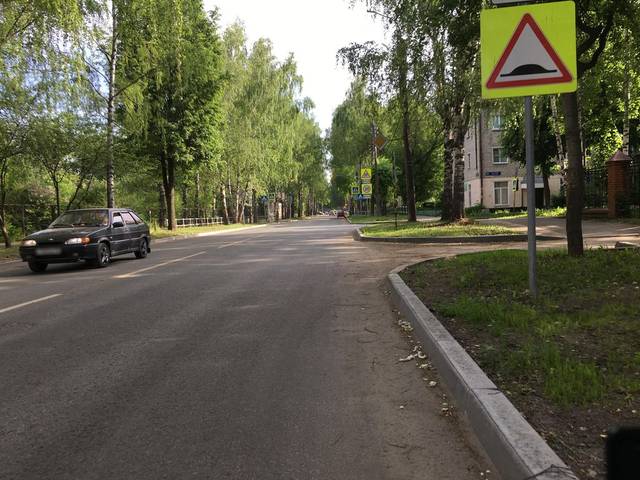
Region: Russia
Coordinates: 56.646, 47.881